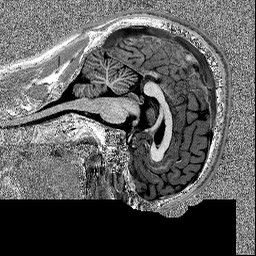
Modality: MP2RAGE
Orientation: sagittal
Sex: male